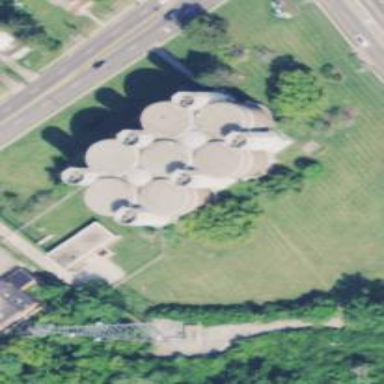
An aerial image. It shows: Storage tank building.